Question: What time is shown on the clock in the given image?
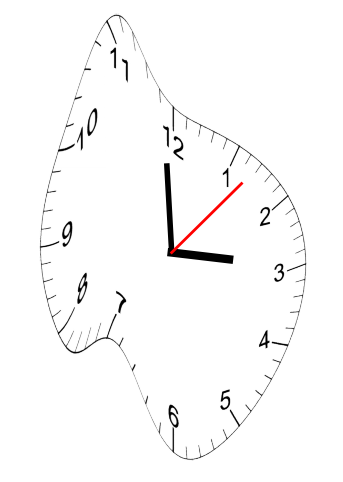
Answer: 02:59:07